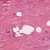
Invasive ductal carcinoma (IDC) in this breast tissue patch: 1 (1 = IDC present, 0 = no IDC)